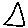
Label: triangle